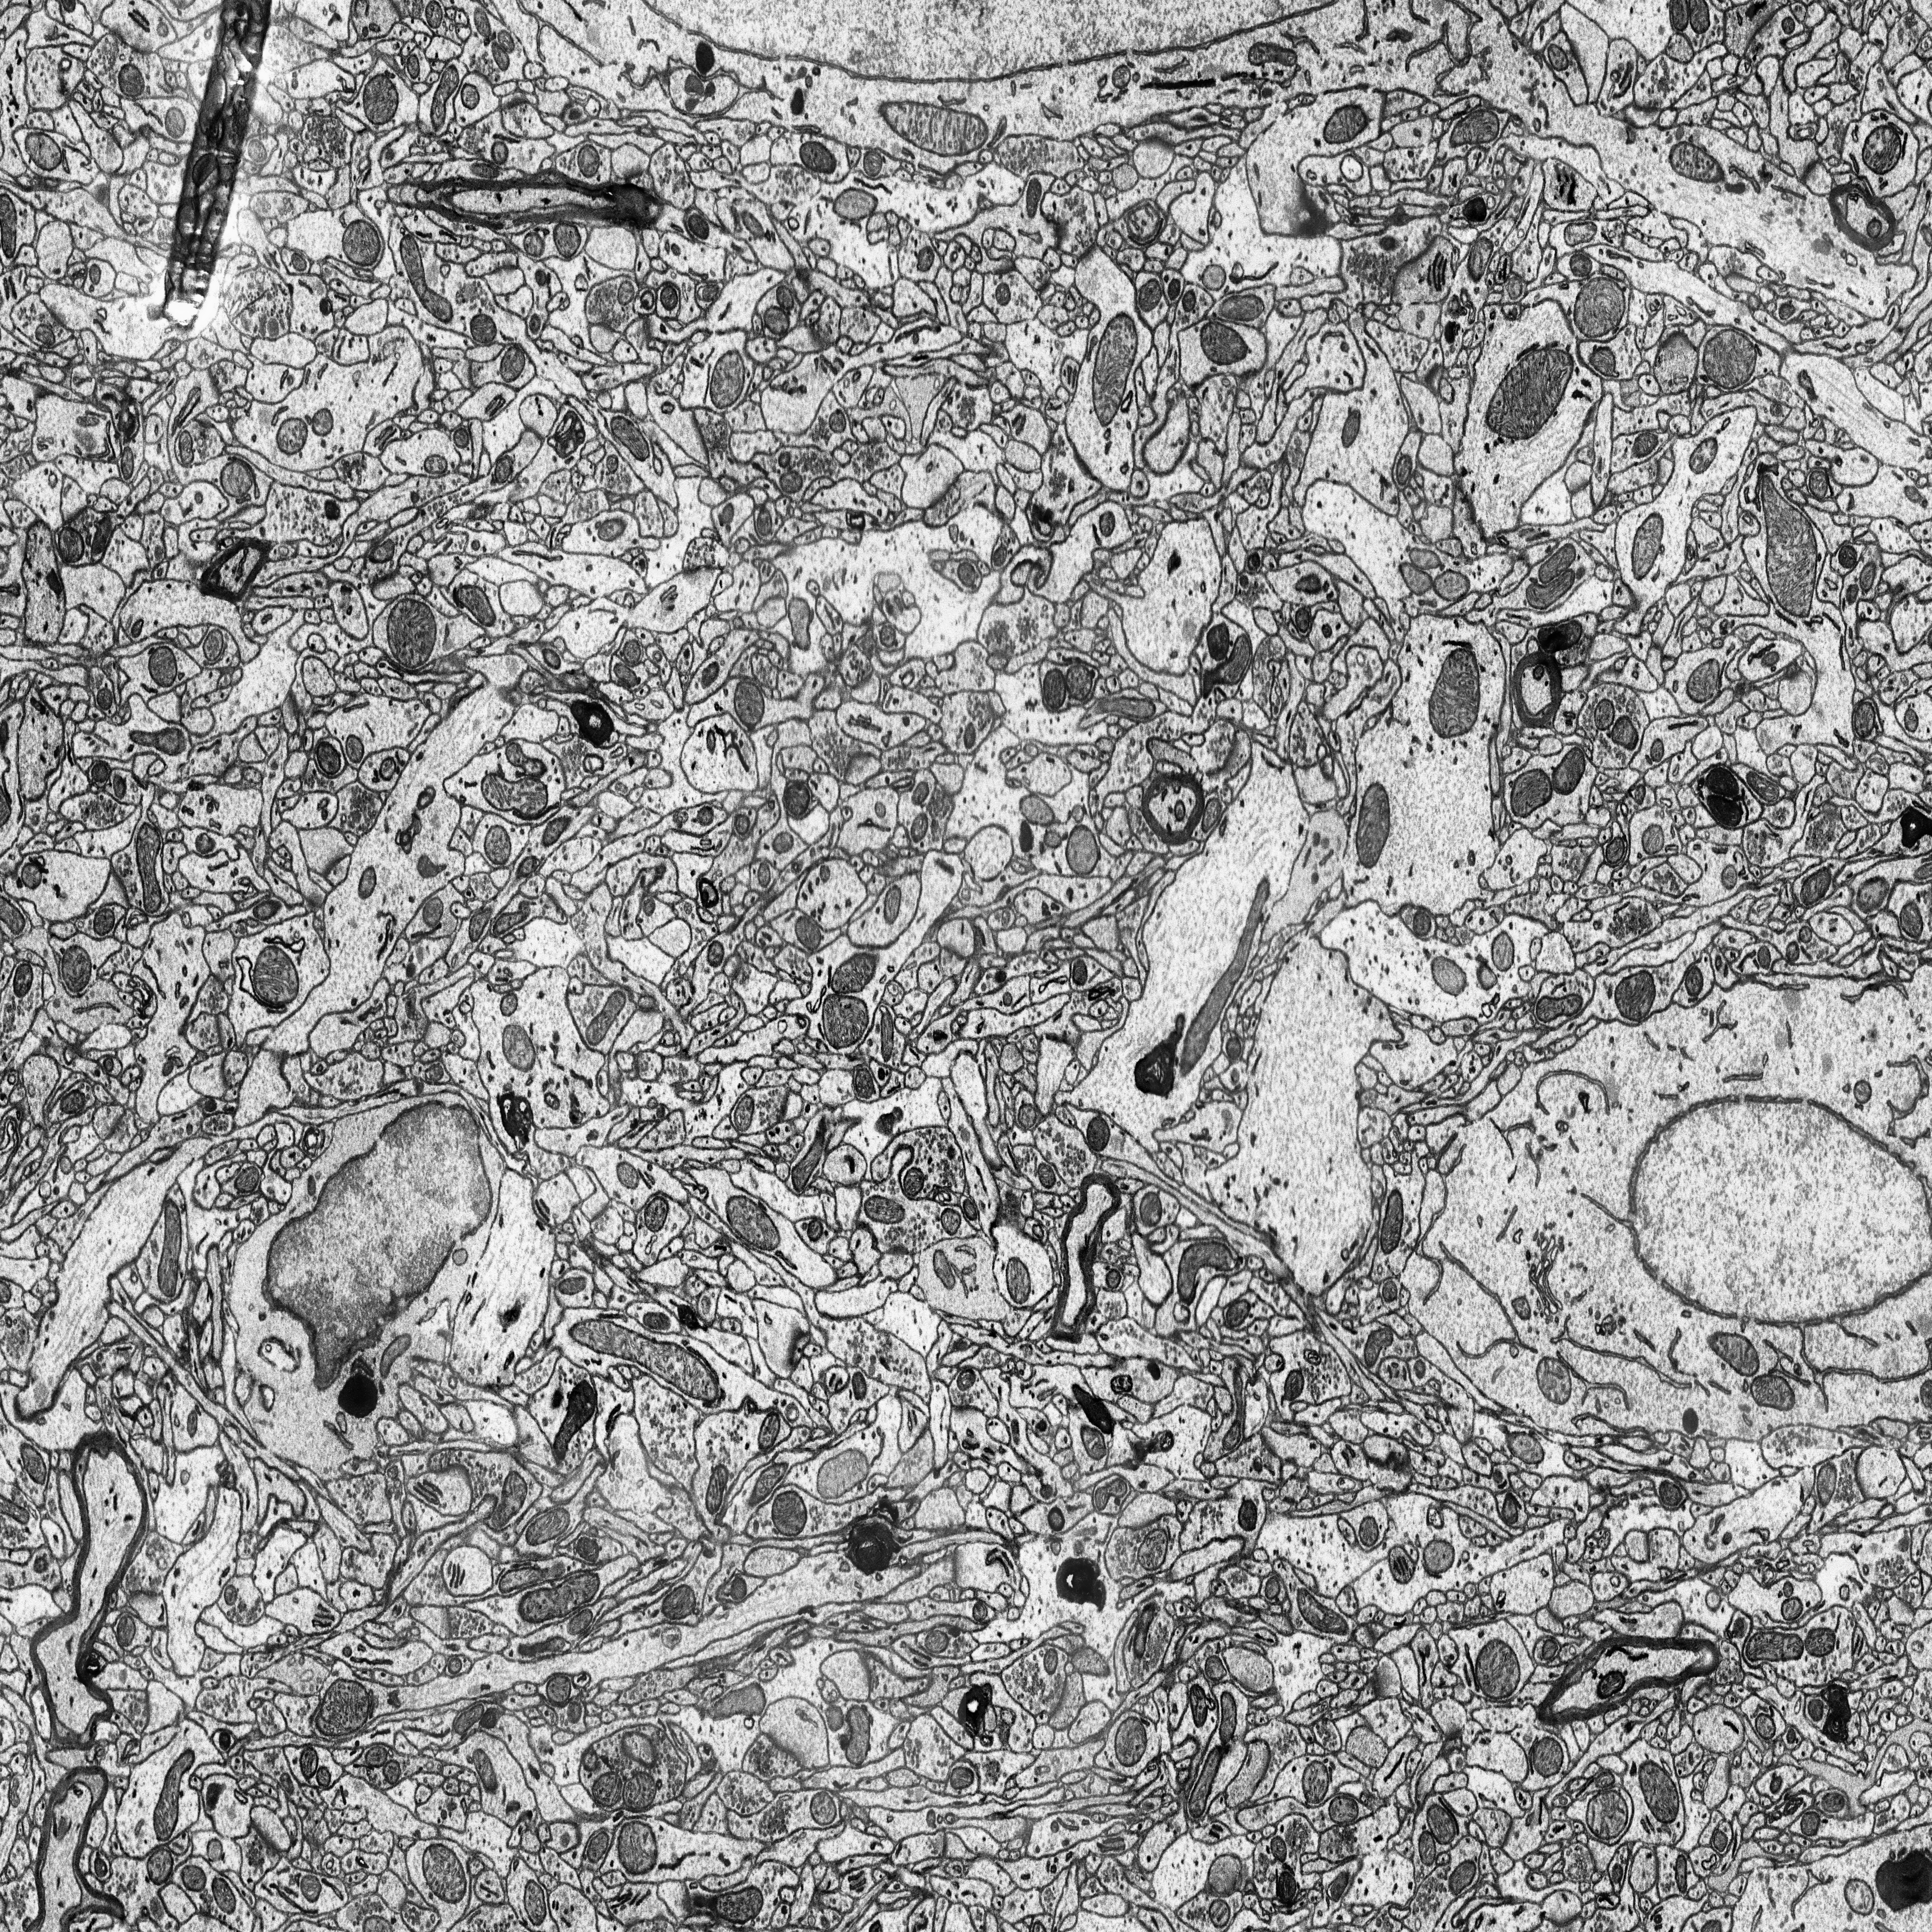
Electron microscopy slice of rat cortex tissue
Slice depth (z): 132
Mitochondria instances in slice: 414